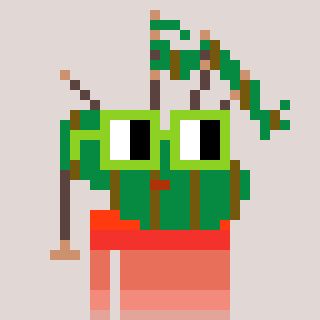
a pixel art character with square light green glasses, a bagpipe-shaped head and a computerblue-colored body on a warm background